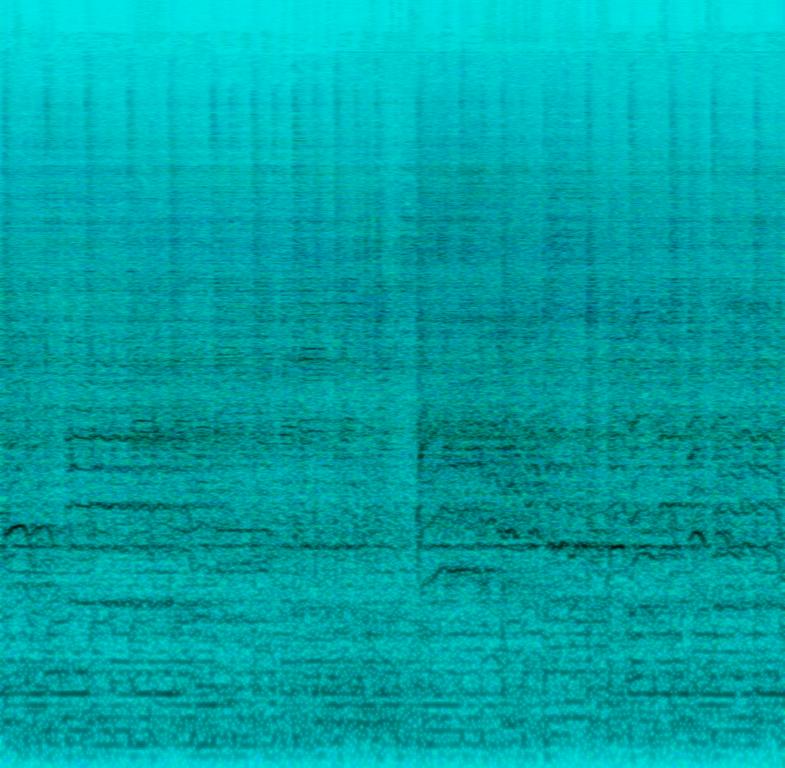
A male vocalist sings this spirited rock and rock song. The tempo is fast with bright drumming, intense electric guitar feedback, keyboard harmony and rhythmic acoustic guitar with vocal backup. The song is upbeat, spirited, enthusiastic, vibrant, vivacious, buoyant and youthful with a dance groove. The sound quality is inferior making it difficult to understand the lyrics or the finer elements of this Rock and Roll song.